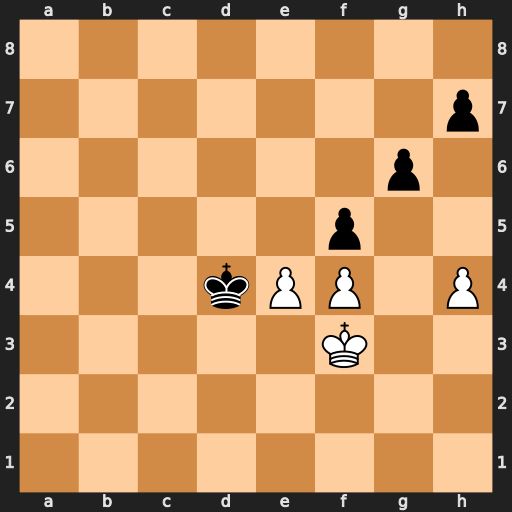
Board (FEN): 8/7p/6p1/5p2/3kPP1P/5K2/8/8
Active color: w
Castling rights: -
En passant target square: -
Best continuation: e5 Kd5 h5